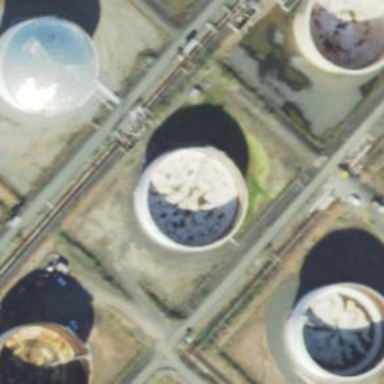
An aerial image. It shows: Storage tank building.